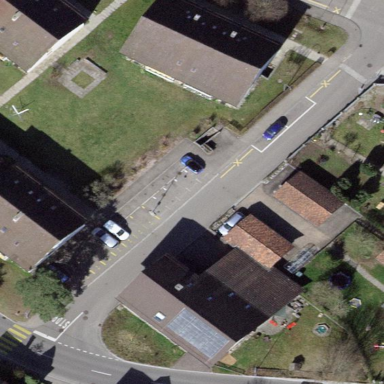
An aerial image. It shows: Street-side parking area.